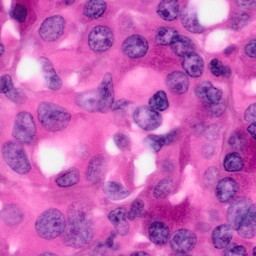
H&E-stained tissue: Pancreatic